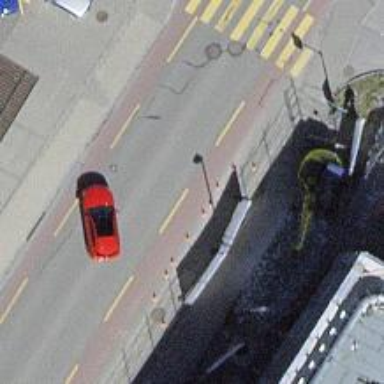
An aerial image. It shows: Public transport stop position.